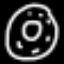
Label: donut